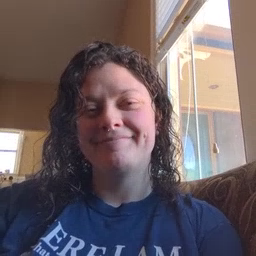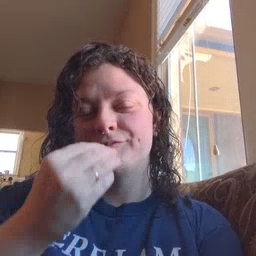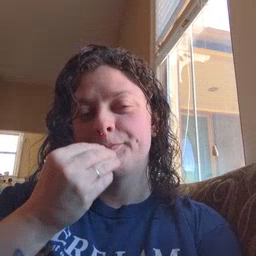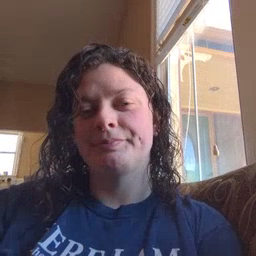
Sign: food